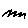
Label: zigzag